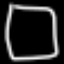
Label: square